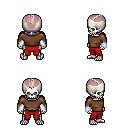
a pixel art fantasy rpg character, male body template, skeleton, brown long-sleeve shirt, red pants, white blonde short mohawk hairstyle, white cloth bracers, four views (front, back, left, right), 2x2 character sprite sheet, small pixel art, hard edges, no anti-aliasing